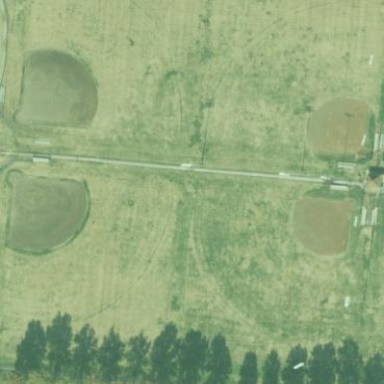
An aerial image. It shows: Baseball pitch for leisure land.